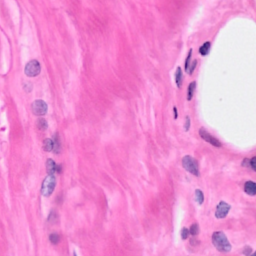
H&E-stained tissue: Breast